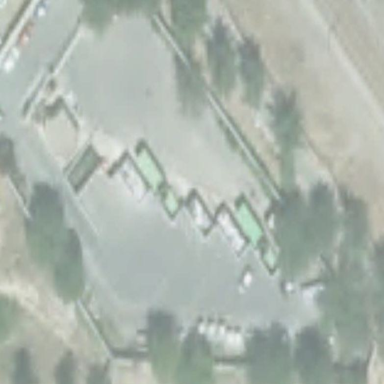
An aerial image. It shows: Recycling center with wall barrier.